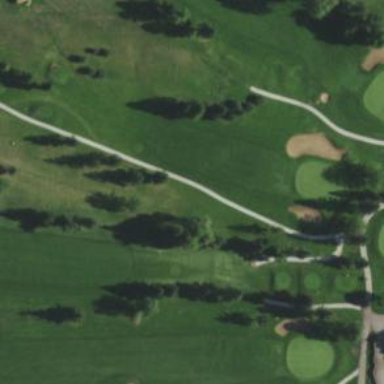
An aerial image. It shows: View of golf hole.